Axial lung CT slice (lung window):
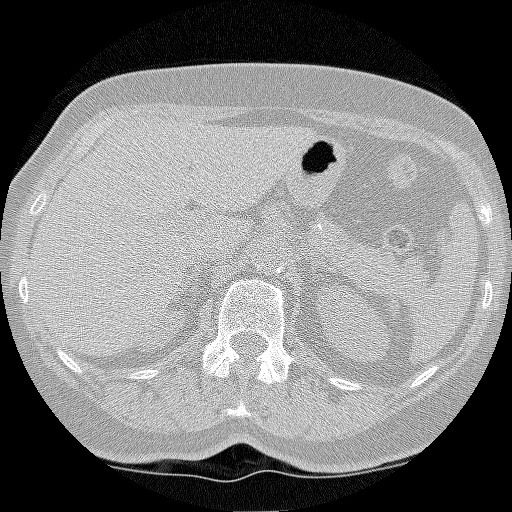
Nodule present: no